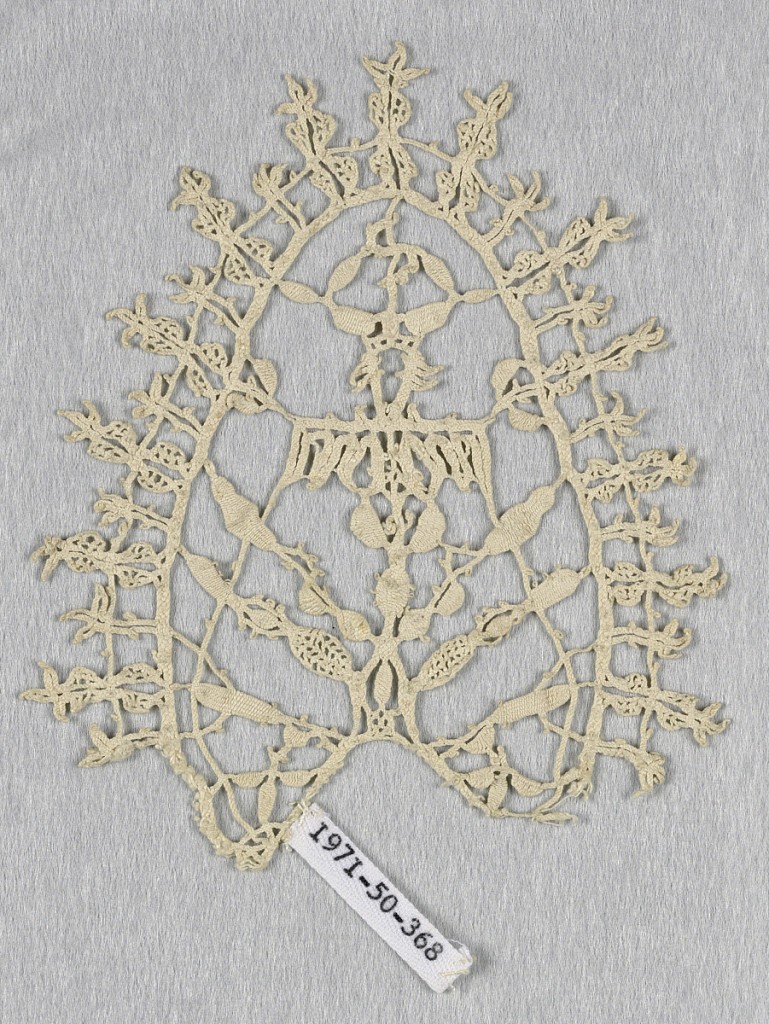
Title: Ornament
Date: late 16th century
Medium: linen Technique: bobbin lace, continuous braid-like
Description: Single tab with radiating points and a crown-like shape in the center.